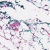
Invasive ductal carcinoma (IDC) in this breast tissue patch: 0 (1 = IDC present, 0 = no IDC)